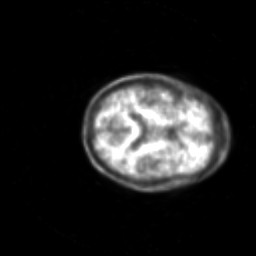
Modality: PET
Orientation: axial
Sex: female
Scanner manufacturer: siemens